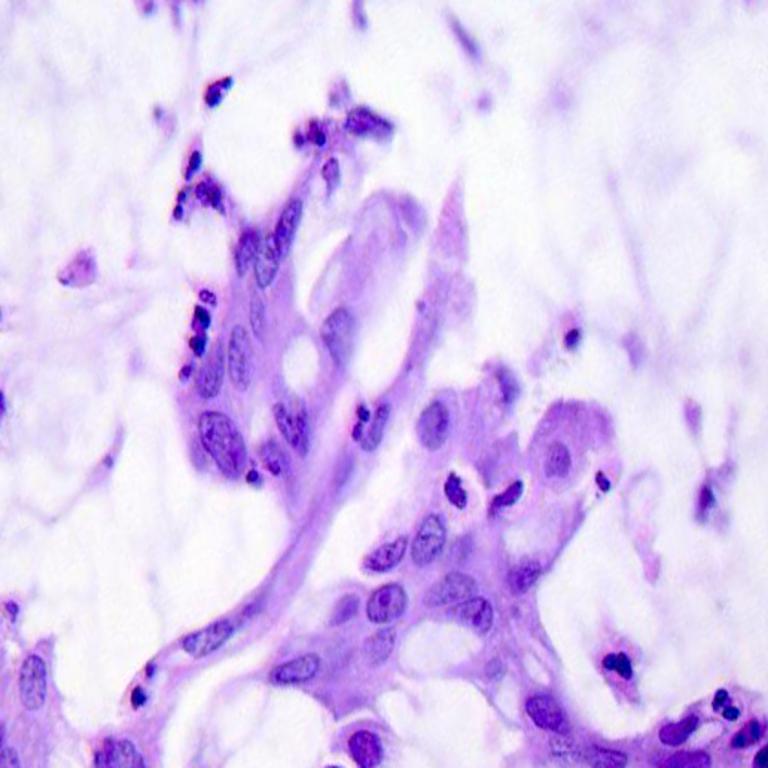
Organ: colon
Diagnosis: adenocarcinomas